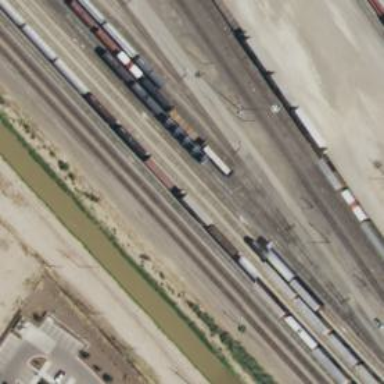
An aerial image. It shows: Railway yard.